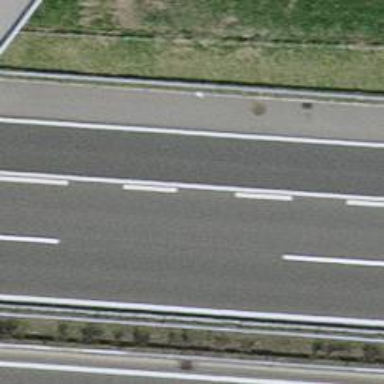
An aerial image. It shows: Motorway junction.